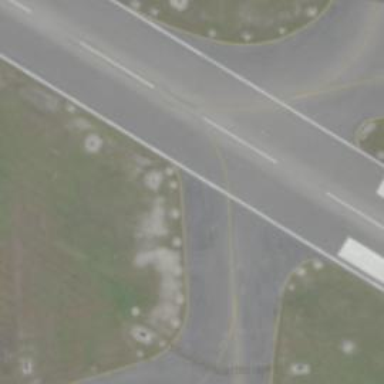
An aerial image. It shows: View of taxiway at the airport.